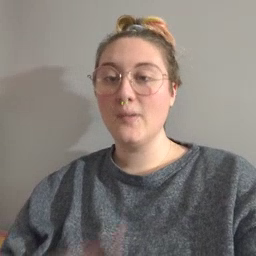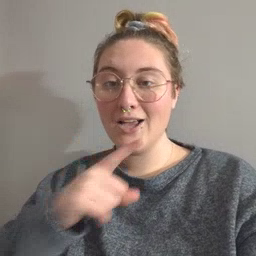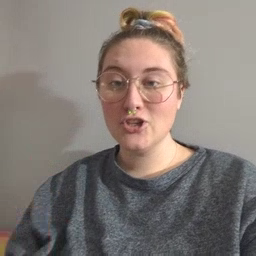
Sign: dryer